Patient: sex F, age 83
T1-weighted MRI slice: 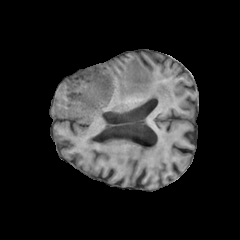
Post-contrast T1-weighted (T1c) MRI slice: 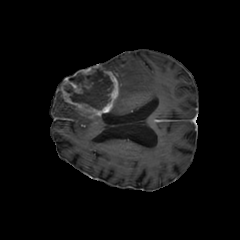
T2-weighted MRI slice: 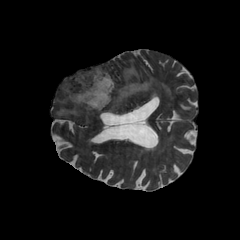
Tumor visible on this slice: yes
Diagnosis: Glioblastoma, IDH-wildtype
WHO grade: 4